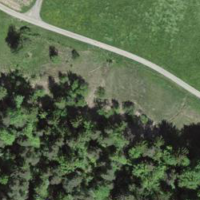
EUNIS habitat code: 44
Species observed at this site:
Carex acutiformis
Colchicum autumnale